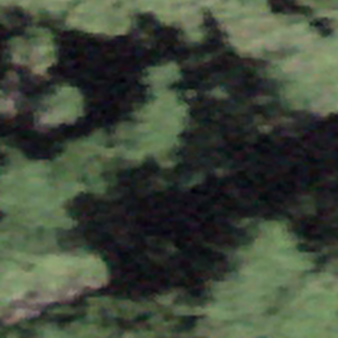
Label: other